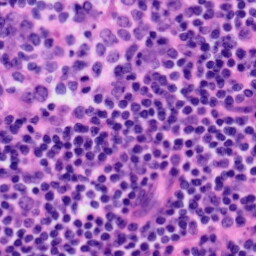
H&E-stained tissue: Tonsil